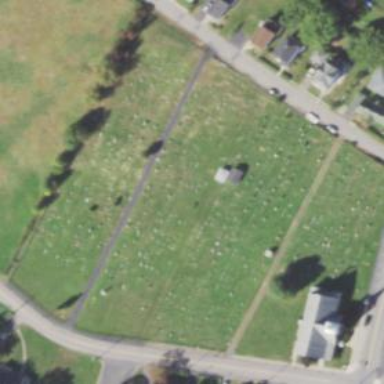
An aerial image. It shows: Cemetery.